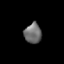
Tissue: lung
Cell type: Epithelial cells
Senescence score: 0.5607
Nuclear area (px): 338
Mean DAPI intensity: 110.18